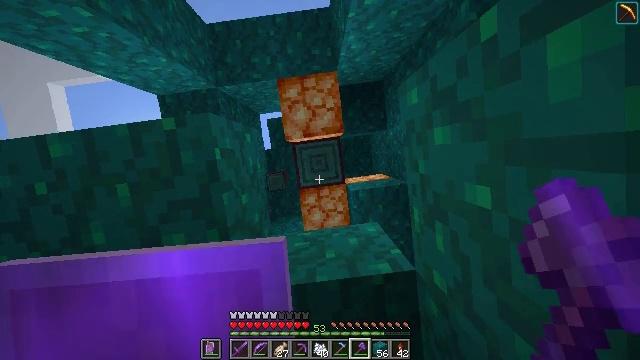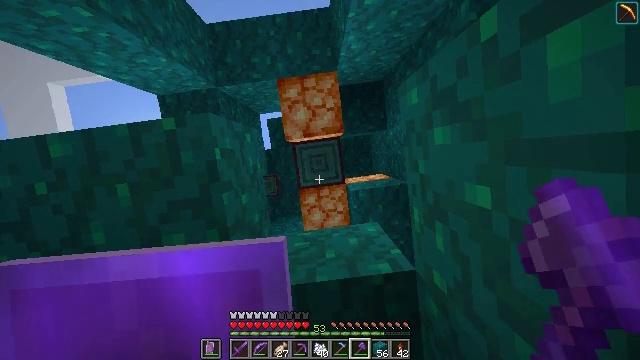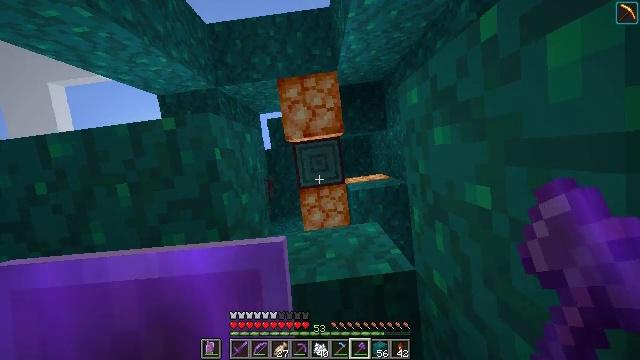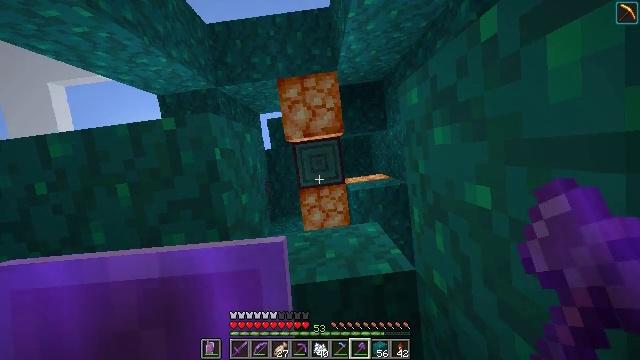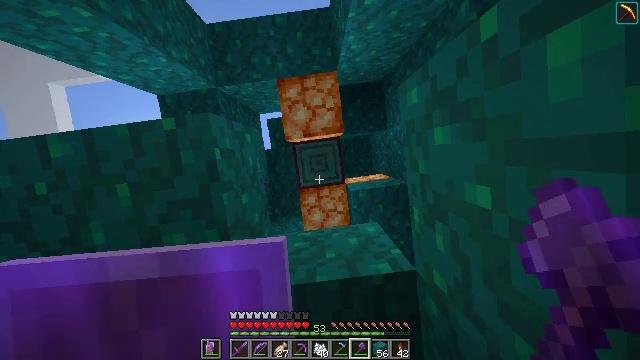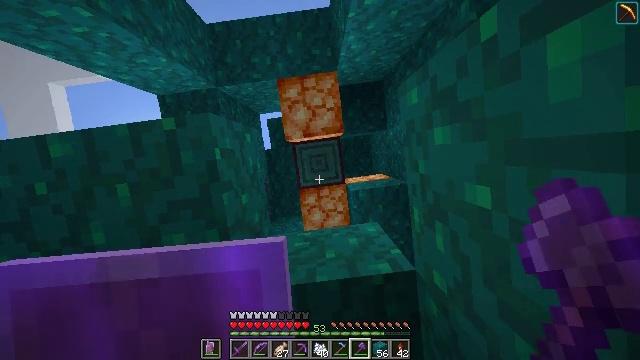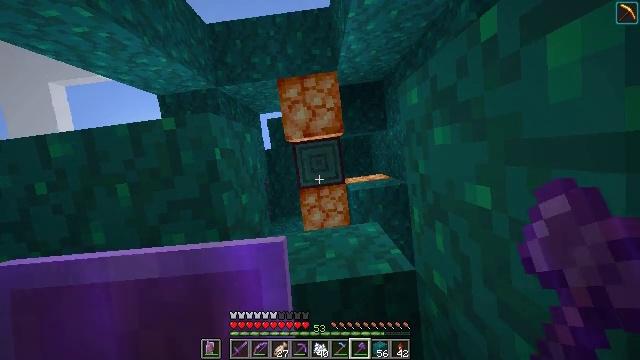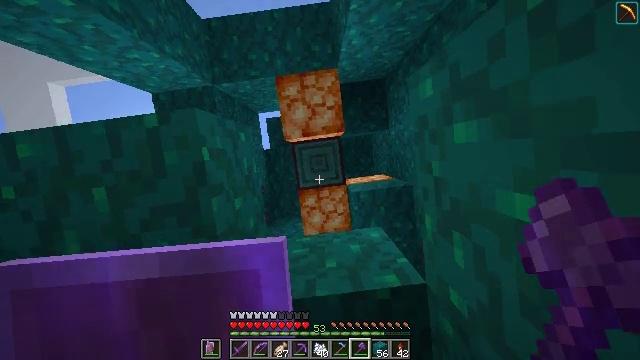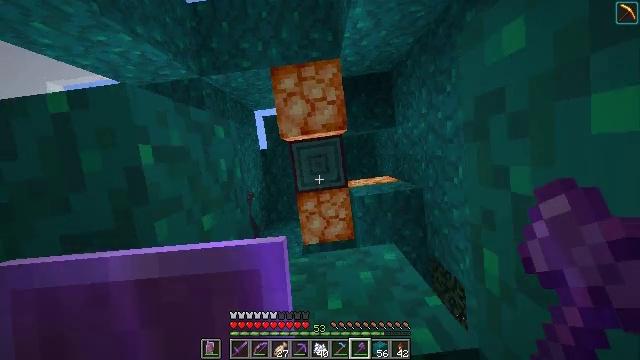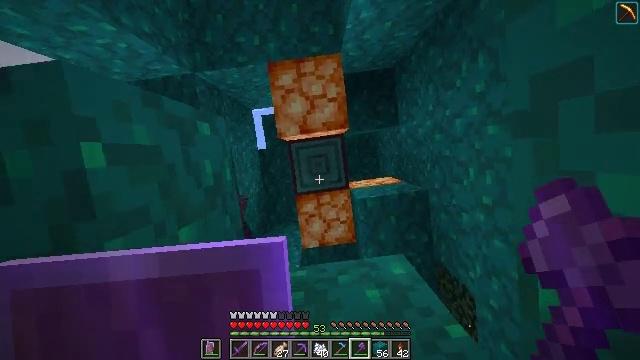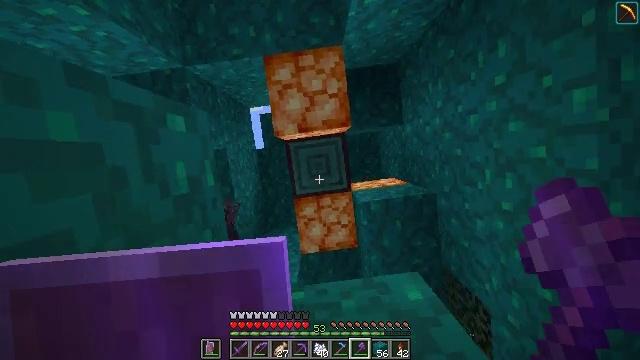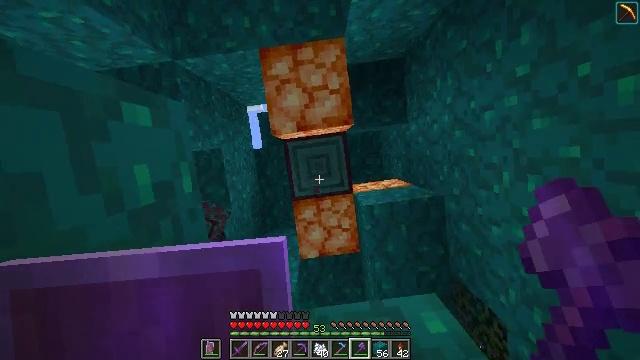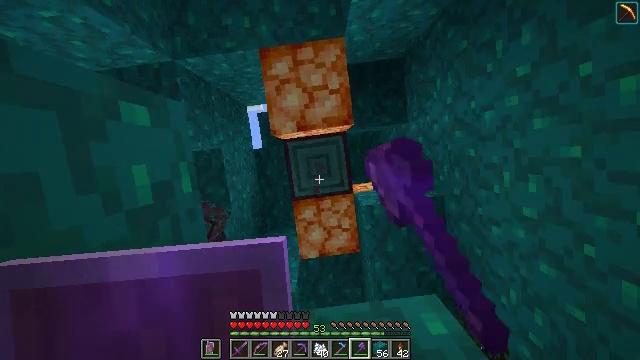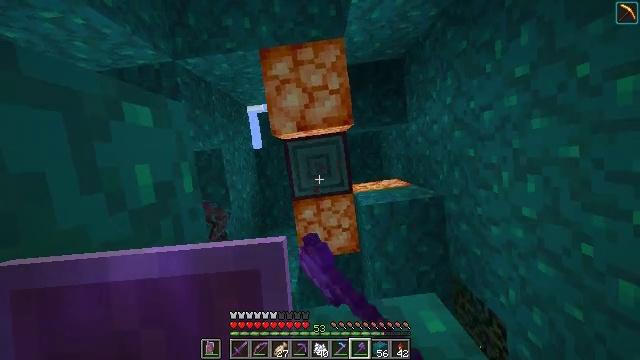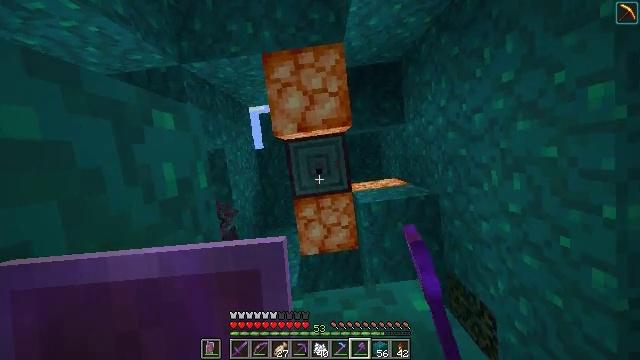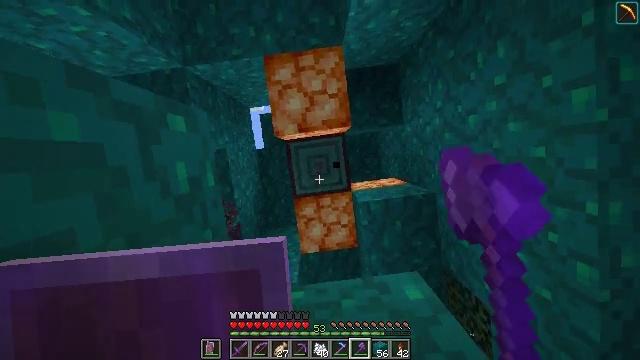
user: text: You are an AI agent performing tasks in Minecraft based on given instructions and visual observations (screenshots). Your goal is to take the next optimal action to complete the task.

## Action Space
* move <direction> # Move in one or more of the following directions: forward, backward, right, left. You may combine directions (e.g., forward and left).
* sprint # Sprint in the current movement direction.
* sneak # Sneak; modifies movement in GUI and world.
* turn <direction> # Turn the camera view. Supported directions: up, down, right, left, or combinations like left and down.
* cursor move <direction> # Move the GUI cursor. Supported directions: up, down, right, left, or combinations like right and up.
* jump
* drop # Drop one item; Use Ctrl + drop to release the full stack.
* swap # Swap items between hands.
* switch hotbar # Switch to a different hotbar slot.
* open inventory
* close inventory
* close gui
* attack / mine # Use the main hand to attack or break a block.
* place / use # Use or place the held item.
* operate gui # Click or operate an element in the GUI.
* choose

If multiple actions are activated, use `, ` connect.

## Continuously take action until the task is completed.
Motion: motion action
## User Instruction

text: Chop down the warped stem from the warped forest.
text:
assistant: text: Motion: no_op
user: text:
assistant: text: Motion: no_op
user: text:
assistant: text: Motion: no_op
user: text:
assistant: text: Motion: no_op
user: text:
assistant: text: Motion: no_op
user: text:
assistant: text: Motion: no_op
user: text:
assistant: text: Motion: jump
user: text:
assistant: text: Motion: jump
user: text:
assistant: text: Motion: jump
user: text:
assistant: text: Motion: jump
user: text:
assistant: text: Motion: attack / mine, jump
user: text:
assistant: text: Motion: attack / mine, jump
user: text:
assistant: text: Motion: attack / mine, jump
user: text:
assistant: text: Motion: attack / mine, jump
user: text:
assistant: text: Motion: attack / mine, jump
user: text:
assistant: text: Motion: attack / mine, jump
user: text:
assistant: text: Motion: attack / mine, jump
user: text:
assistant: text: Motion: attack / mine, jump
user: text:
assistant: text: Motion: attack / mine, jump
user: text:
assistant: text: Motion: attack / mine, jump
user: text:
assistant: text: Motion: attack / mine, jump
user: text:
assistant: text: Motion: attack / mine, jump
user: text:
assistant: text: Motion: attack / mine, jump
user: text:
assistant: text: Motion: attack / mine, jump
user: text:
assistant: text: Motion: attack / mine, jump
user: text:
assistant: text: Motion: attack / mine, jump
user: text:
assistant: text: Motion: attack / mine, jump
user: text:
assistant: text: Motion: attack / mine, jump
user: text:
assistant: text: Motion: attack / mine, jump
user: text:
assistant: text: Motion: attack / mine, jump